Question: Count the number of objects in the diagram.
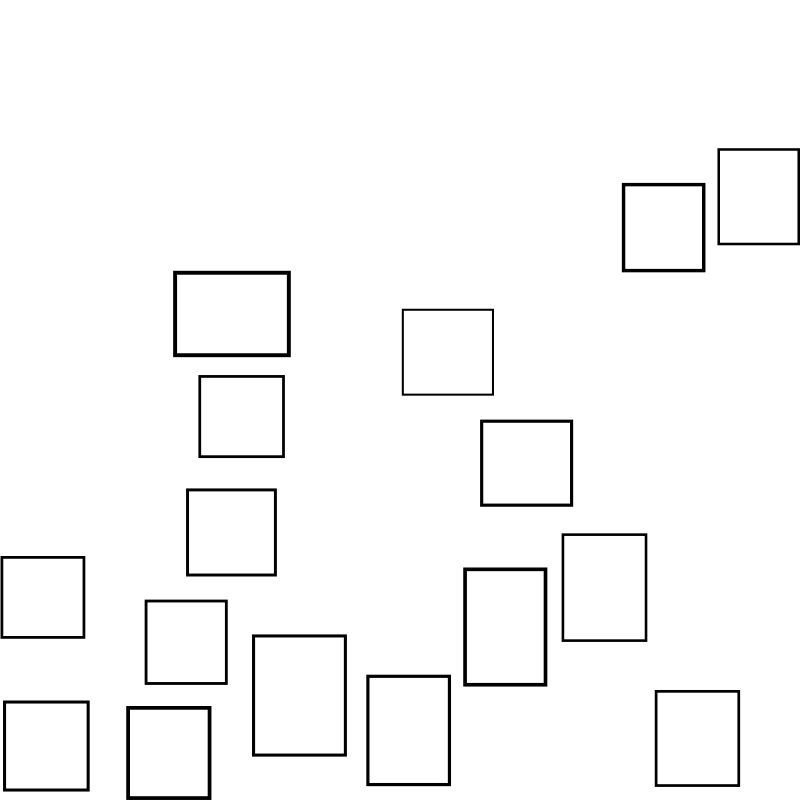
Answer: 16